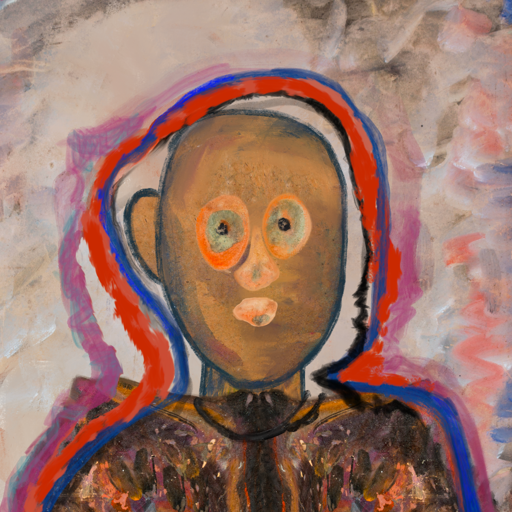
Background: Roy_Bahadur, Head And Neck Front: In_The_Sun, Face Front: Childish, Bust: Gypsy_Queen, Hair Front: Experience, Head Accessory: Blank, Second Necklace: Blank, Necklace: Orphan, Baby: Blank